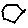
Label: hexagon